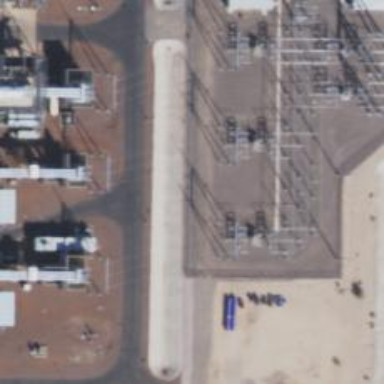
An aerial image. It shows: Switch for power supply.